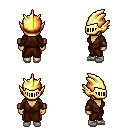
a pixel art fantasy rpg character, female body template, human, tanned skin, brown robe, red pants, gold short mohawk hairstyle, gold helm, leather bracers, white slippers, four views (front, back, left, right), 2x2 character sprite sheet, small pixel art, hard edges, no anti-aliasing